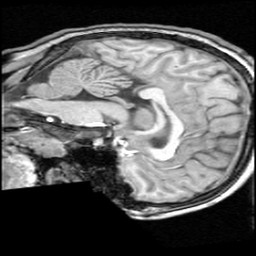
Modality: T1w
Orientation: sagittal
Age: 13
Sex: male
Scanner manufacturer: ge
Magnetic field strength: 1.5 T
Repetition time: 0.03333 s
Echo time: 0.008 s